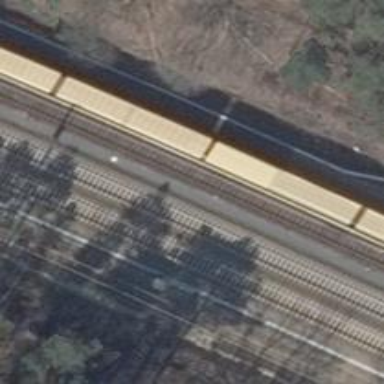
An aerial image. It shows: Railway signal.